Interaction volume radius: 10 \u00c5
Interaction volume height: 10 \u00c5
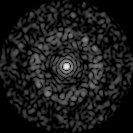
Disorder parameter: 0.8225